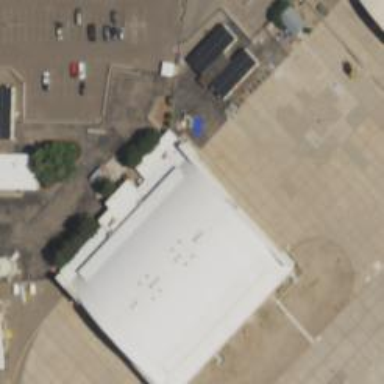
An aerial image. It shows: Hangar building located at airport.